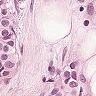
Metastatic tissue present: yes